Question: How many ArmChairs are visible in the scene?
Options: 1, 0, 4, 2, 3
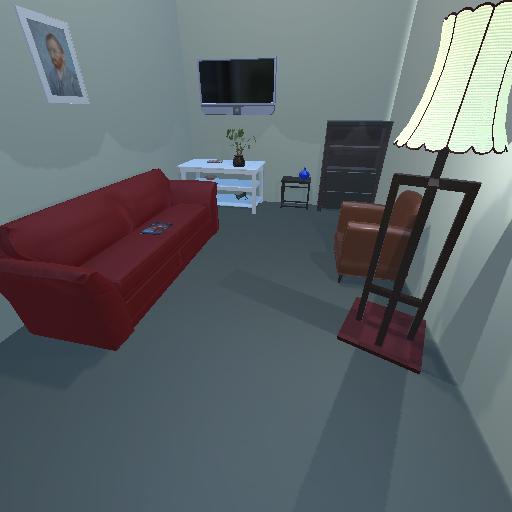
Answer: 1